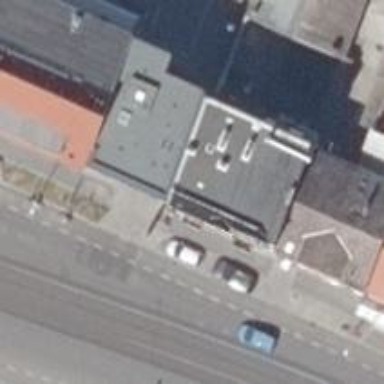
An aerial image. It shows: Footway with asphalt surface leading through building passage tunnel.